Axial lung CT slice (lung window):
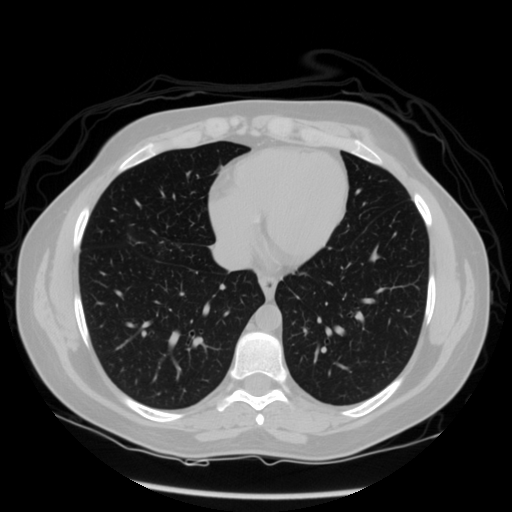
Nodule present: no